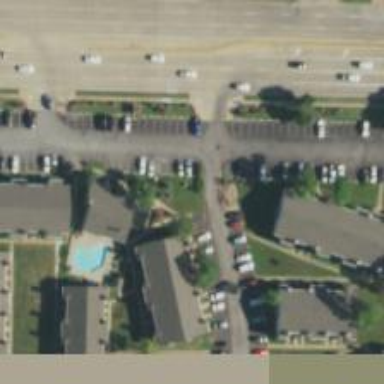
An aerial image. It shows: Living street.